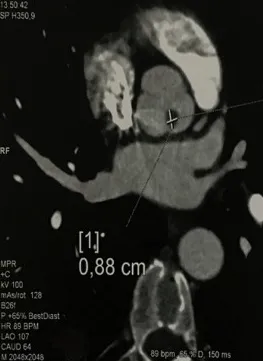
Computed tomography angiography shows a 0.62/0.88 cm mass attached to aortic leaflet, near the ostium of the main left coronary artery (A, B).
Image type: radiology (ct)